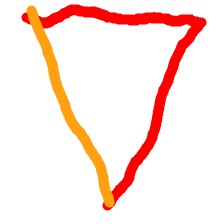
Shape: triangle